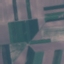
Land use / land cover: AnnualCrop